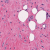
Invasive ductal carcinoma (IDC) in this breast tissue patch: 0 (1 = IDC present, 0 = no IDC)